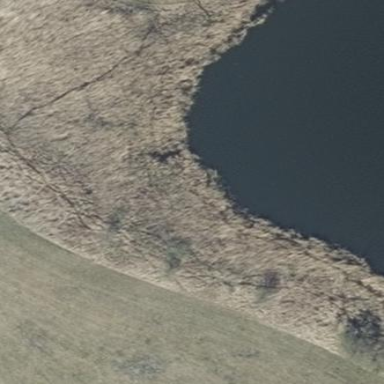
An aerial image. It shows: Bog wetland area.